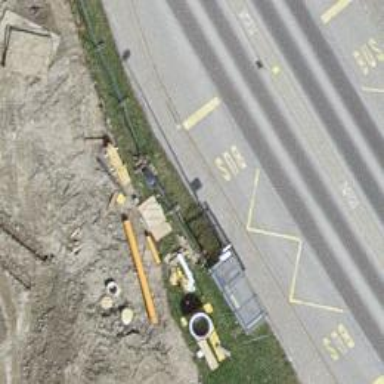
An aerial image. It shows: Bus stop with shelter.